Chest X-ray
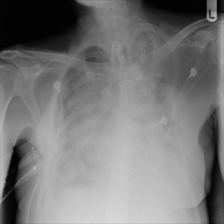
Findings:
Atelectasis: negative
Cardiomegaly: negative
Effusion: negative
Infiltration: negative
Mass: positive
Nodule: negative
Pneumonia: negative
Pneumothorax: negative
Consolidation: negative
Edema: negative
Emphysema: negative
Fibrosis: negative
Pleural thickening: negative
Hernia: negative